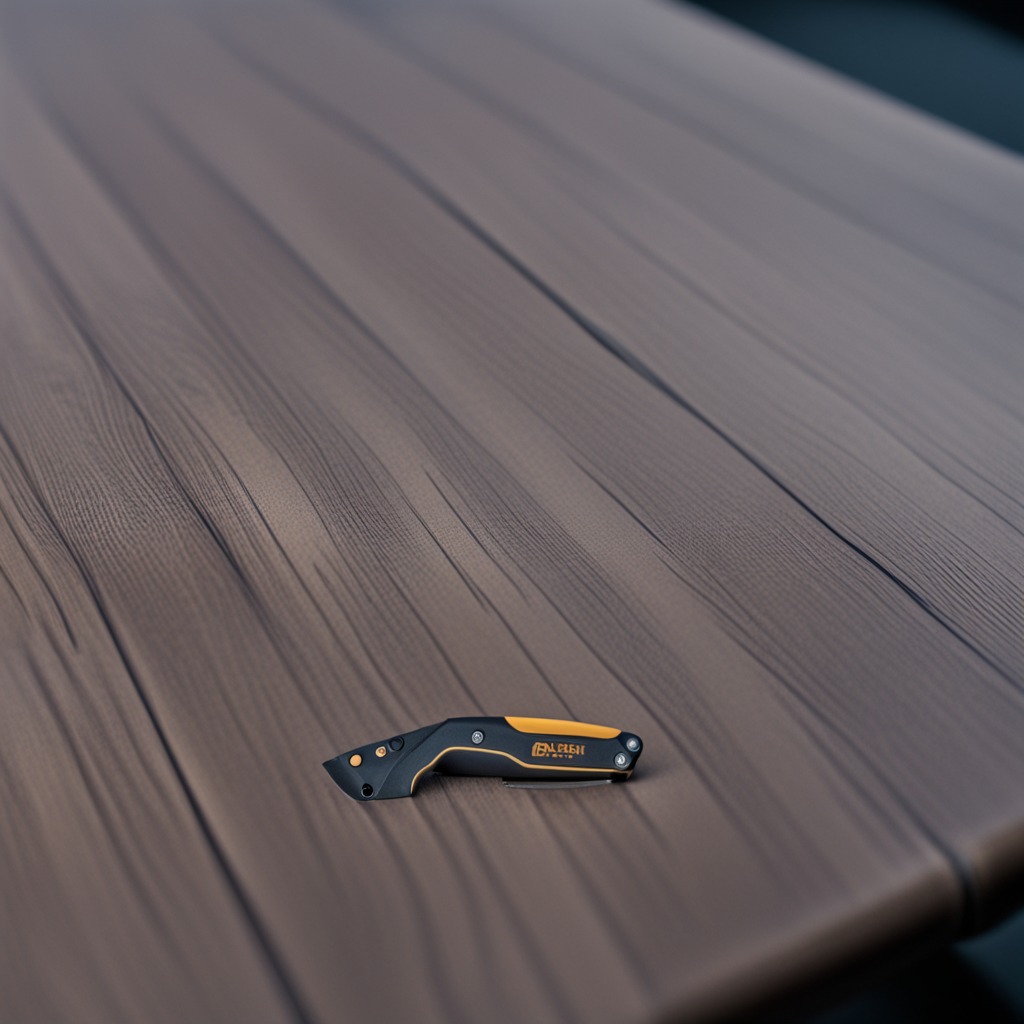
A utility knife is lying on the table.